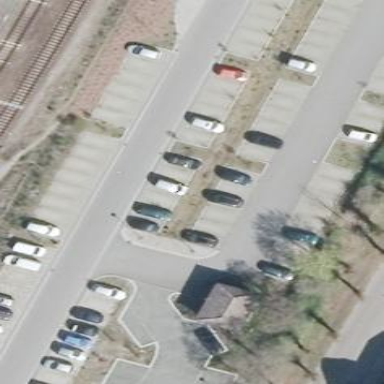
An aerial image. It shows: Parking area with surface parking. It includes park and ride facilities.